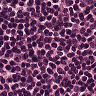
Metastatic tissue present: no